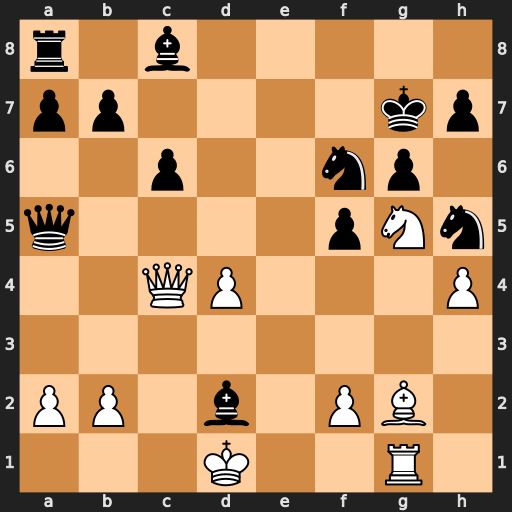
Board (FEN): r1b5/pp4kp/2p2np1/q4pNn/2QP3P/8/PP1b1PB1/3K2R1
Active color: w
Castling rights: -
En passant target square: -
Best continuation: Qf7+ Kh6 Qf8+ Ng7 Nf7+